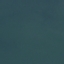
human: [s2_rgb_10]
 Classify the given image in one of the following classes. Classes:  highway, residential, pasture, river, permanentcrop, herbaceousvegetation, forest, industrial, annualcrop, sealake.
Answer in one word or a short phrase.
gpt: SeaLake